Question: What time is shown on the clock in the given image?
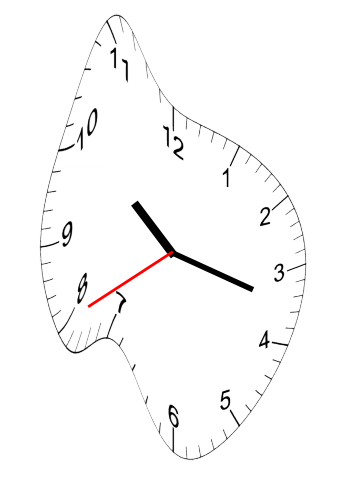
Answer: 10:17:40